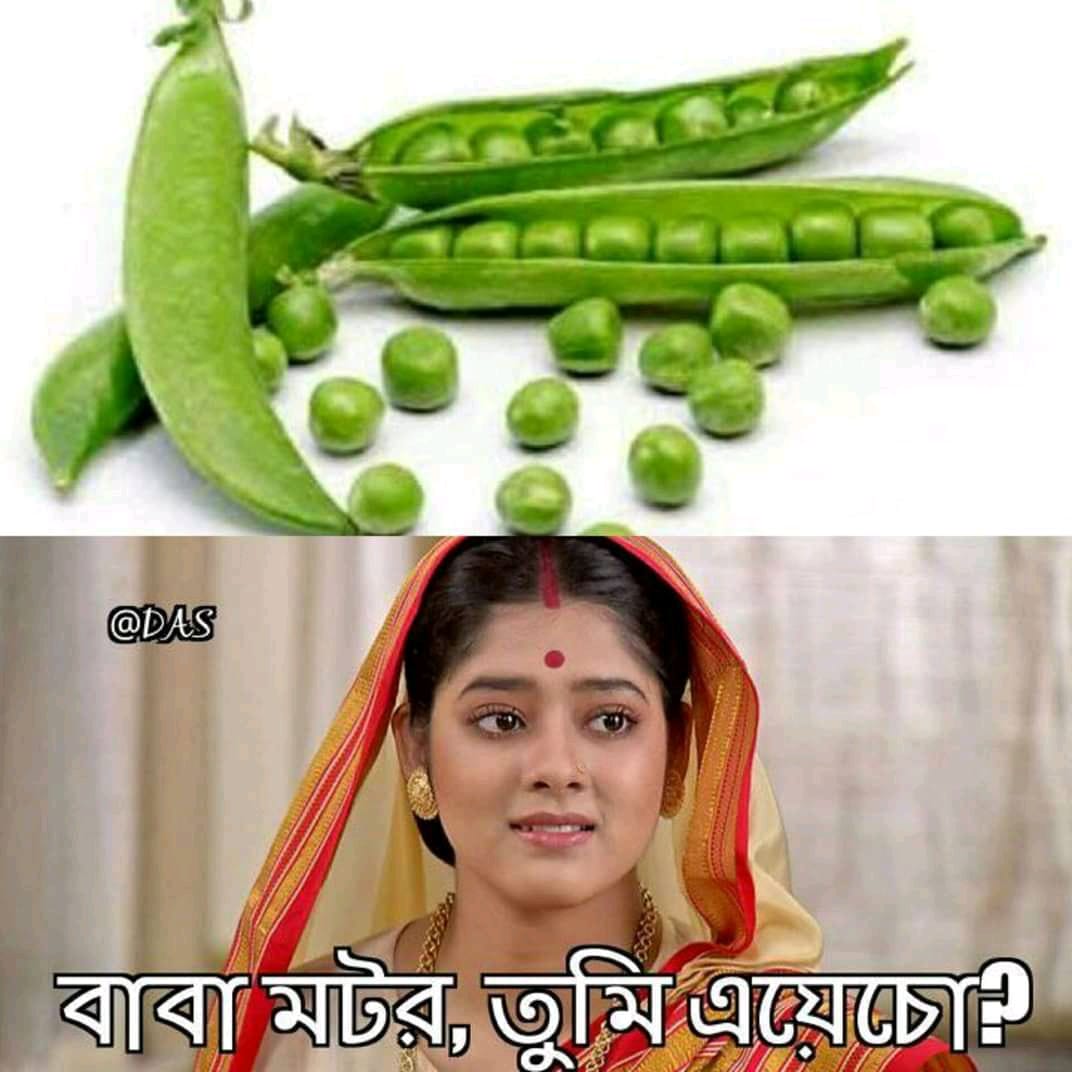
Caption: বাবা মটর, তুমি এয়েচো ?
Label: non-hate